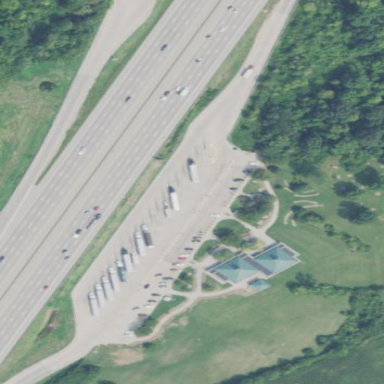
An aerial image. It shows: Rest area along the road.